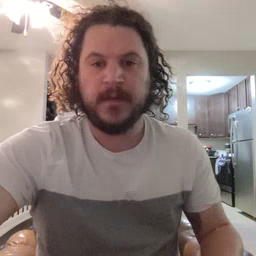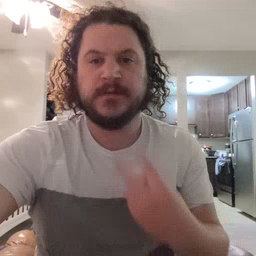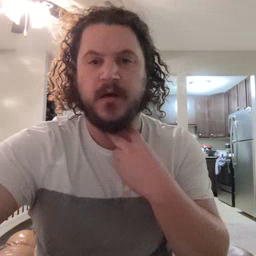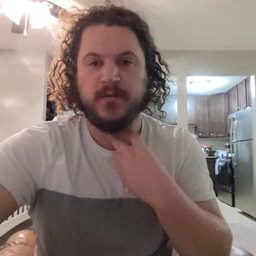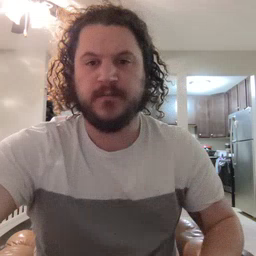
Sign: stuck